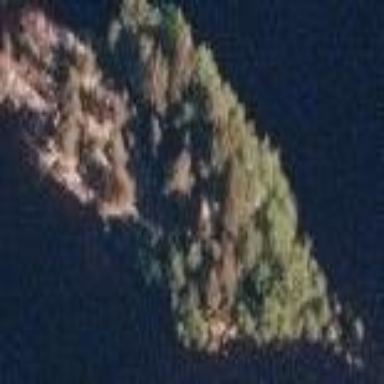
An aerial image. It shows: Islet covered with woodland.